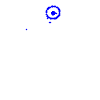
Particle: kaon